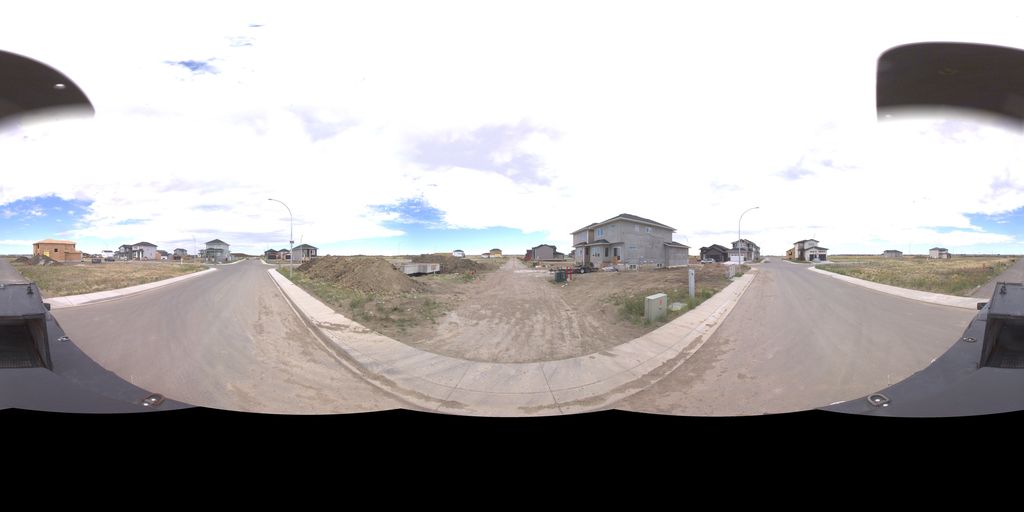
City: saskatoon